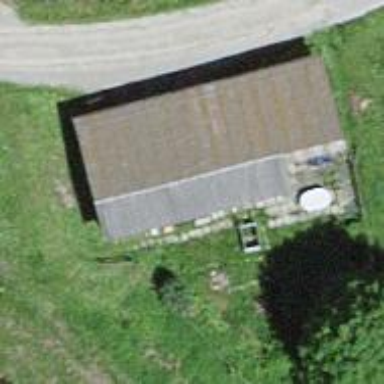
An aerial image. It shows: Group of garages.